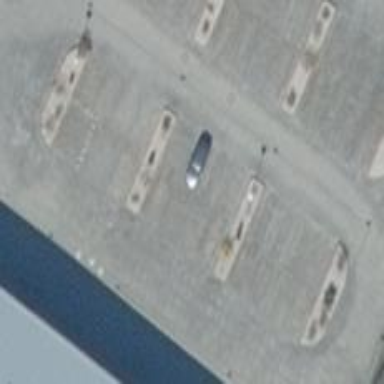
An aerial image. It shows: Parking aisle made of paving stones.